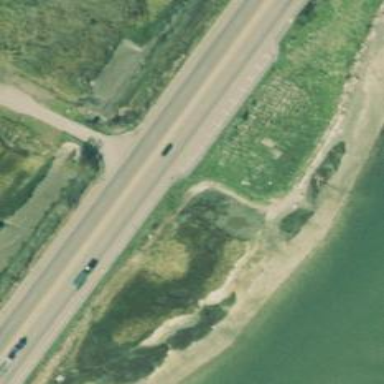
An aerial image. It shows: Primary highway with embankment.